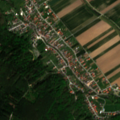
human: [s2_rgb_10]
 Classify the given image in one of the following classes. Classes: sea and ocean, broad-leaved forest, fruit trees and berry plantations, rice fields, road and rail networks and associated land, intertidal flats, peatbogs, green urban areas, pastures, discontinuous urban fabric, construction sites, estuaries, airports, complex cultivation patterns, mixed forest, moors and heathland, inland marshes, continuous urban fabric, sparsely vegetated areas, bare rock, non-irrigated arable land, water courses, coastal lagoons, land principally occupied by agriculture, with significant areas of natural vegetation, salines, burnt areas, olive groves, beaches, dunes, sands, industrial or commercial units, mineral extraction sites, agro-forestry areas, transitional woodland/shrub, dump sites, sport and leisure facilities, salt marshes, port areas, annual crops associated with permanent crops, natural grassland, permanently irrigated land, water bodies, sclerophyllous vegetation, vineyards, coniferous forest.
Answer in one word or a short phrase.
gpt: discontinuous urban fabric, non-irrigated arable land, broad-leaved forest, mixed forest